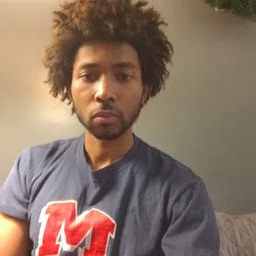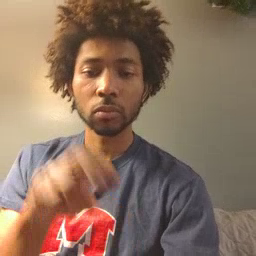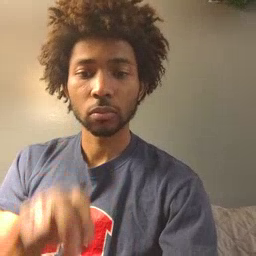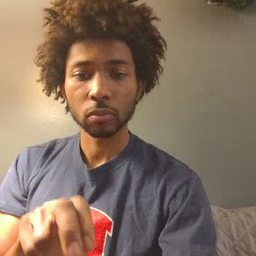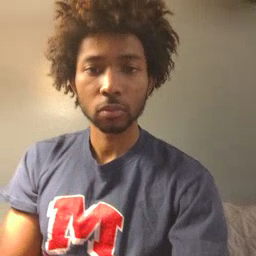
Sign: chair